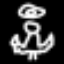
Label: angel